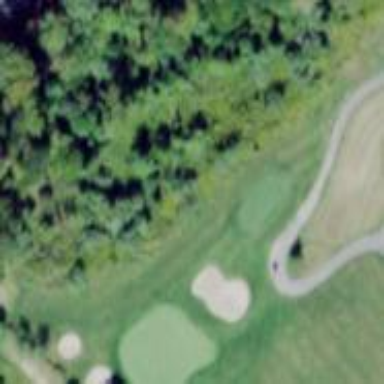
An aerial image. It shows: Rough grassy area used for golf.